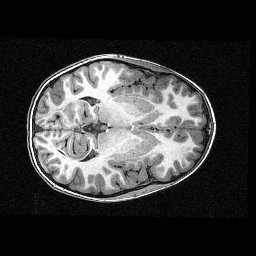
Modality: T1w
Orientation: axial
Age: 11
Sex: male
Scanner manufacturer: siemens
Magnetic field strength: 3 T
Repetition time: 2.3 s
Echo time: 0.00336 s